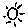
Label: sun